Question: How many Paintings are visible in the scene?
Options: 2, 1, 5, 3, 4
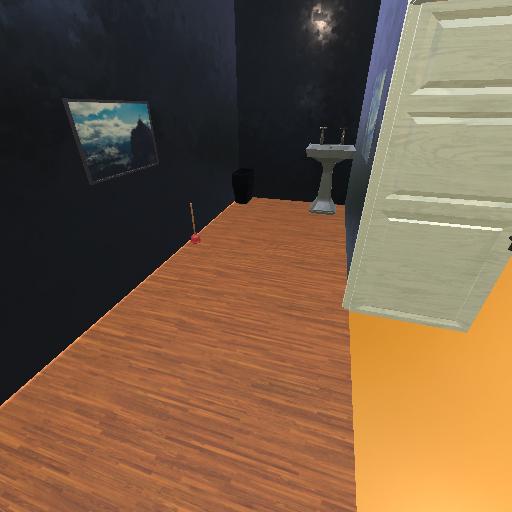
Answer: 2